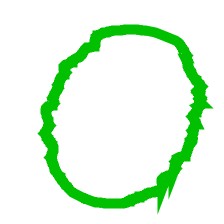
Shape: circle